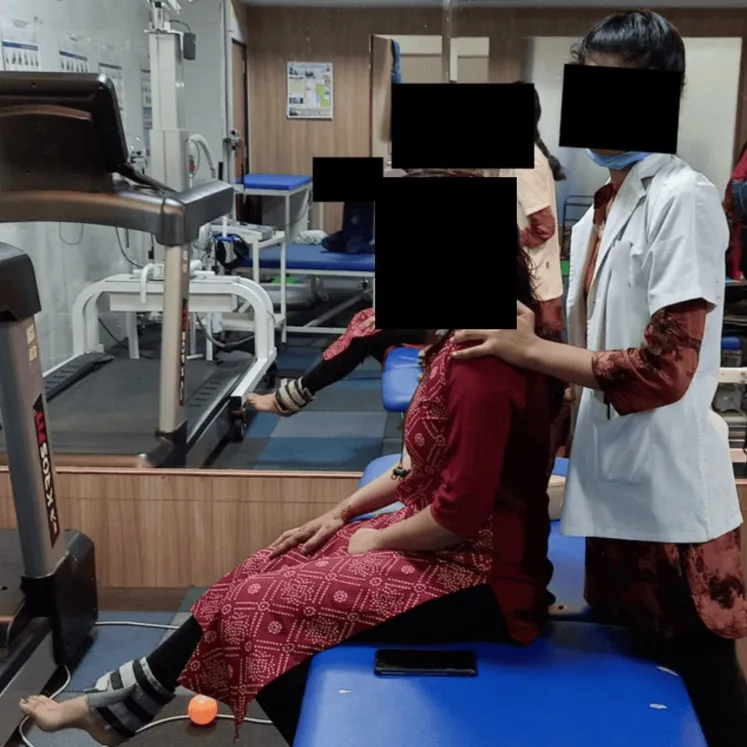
Dynamic quads with a half-kg weight cuff. quads: quadriceps; kg: kilogram.
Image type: medical_photograph (skin_photograph)